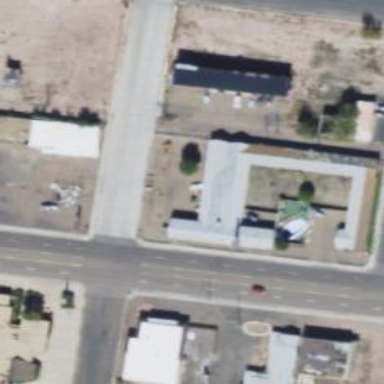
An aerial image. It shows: Motel building.